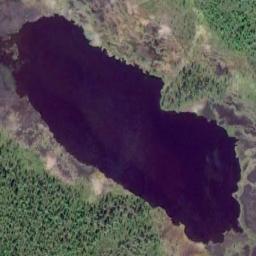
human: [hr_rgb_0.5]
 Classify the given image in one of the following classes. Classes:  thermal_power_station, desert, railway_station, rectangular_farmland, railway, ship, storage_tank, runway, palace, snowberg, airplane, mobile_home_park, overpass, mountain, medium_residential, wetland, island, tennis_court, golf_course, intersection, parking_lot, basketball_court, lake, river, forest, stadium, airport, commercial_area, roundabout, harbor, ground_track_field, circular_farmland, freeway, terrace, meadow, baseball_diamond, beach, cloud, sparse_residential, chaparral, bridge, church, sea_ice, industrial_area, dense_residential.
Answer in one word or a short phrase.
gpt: lake